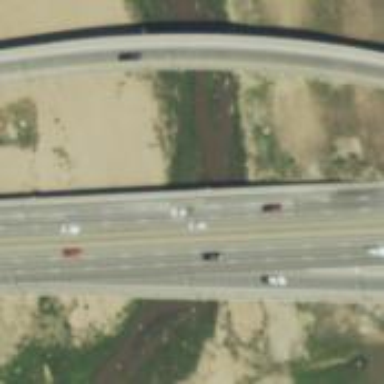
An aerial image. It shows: Motorway junction.